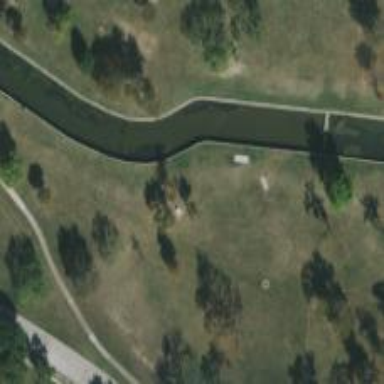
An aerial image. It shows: Disc golf tee.